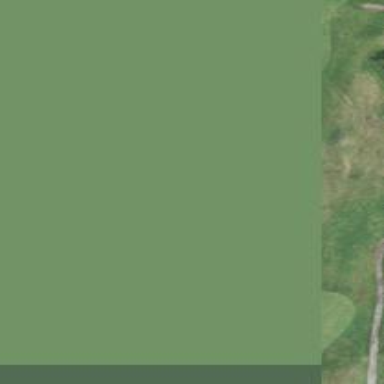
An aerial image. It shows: Golf hole.